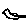
Label: bird